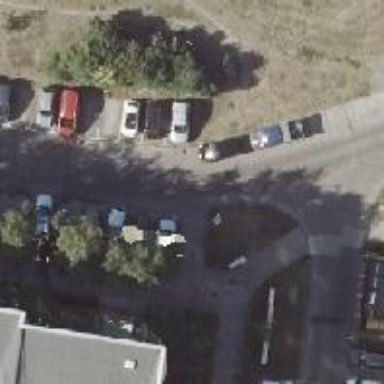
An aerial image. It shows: Residential road with concrete surface.